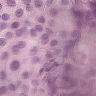
Metastatic tissue present: yes